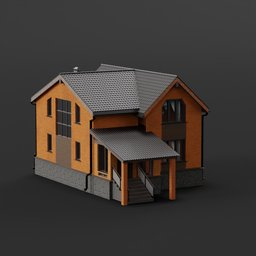
Label: architecture